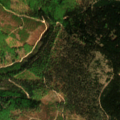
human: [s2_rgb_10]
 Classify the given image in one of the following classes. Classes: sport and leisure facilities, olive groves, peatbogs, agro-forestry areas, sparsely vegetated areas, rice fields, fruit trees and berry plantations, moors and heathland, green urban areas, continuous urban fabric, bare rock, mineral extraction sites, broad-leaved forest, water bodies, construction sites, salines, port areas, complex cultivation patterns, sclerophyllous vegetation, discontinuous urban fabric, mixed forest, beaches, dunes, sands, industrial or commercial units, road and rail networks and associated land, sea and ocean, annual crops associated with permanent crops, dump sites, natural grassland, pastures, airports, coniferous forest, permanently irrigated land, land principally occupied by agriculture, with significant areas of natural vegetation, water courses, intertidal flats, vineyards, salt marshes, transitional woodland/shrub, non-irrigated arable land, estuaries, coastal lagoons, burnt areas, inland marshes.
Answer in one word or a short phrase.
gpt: broad-leaved forest, coniferous forest, mixed forest